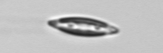
Label: pennate